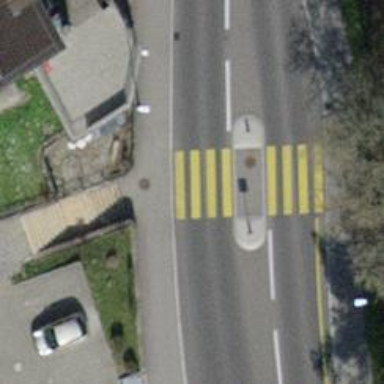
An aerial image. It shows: Kerb barrier.